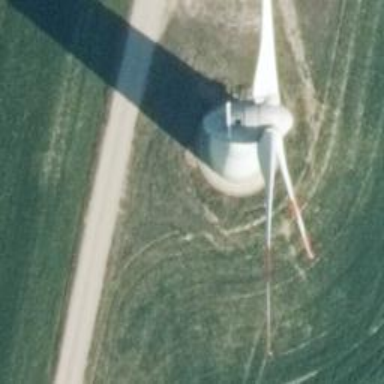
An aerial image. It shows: Wind turbine generator that utilizes wind as its source for generating electricity. It is of the horizontal axis type.